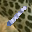
Label: 1